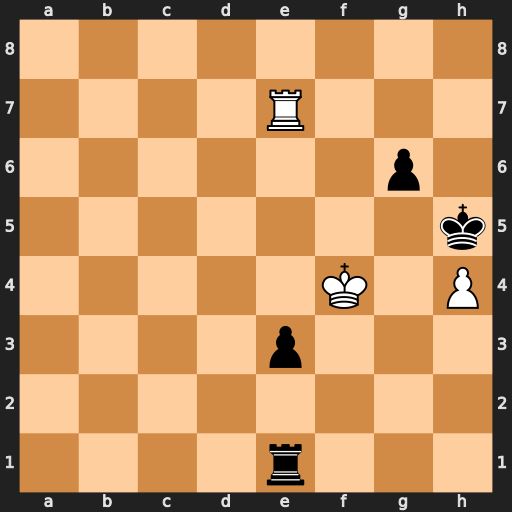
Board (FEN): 8/4R3/6p1/7k/5K1P/4p3/8/4r3
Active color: w
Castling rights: -
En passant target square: -
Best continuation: Rh7#